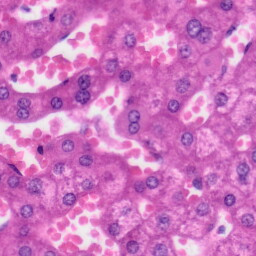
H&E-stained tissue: Liver